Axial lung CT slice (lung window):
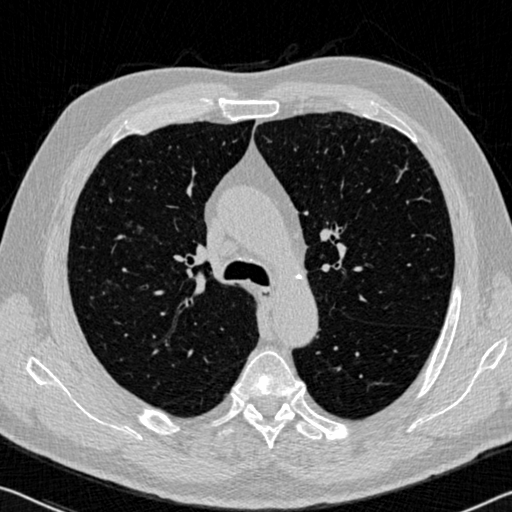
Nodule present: no